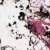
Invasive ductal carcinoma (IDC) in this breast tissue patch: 0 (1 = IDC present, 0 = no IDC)